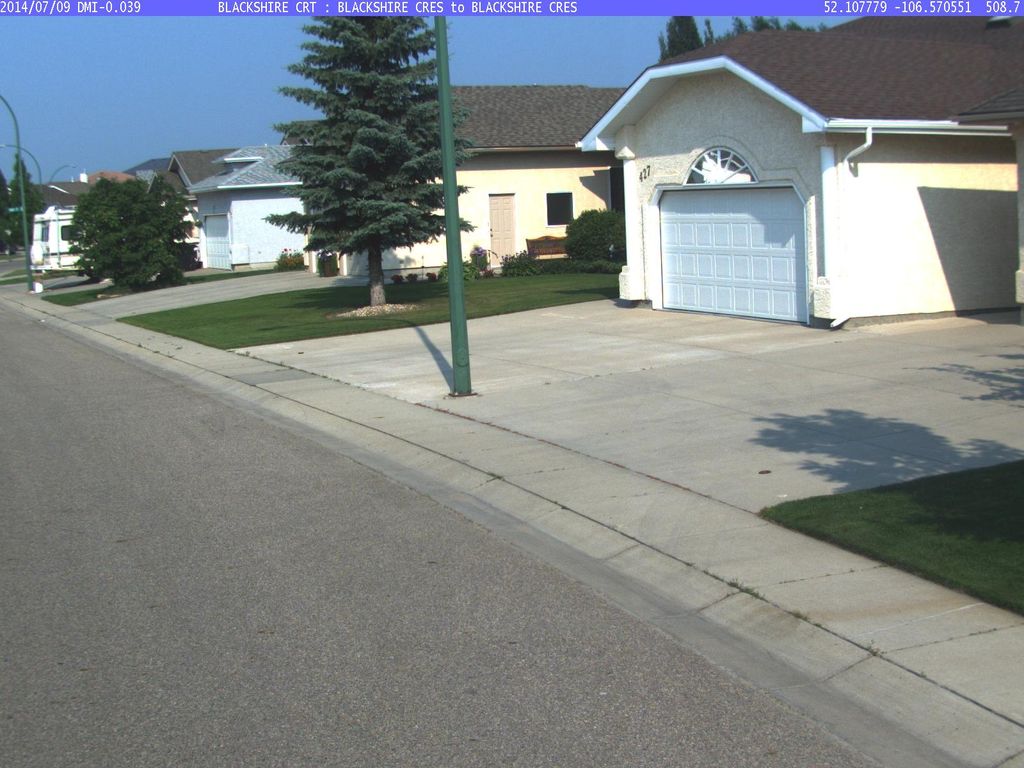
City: saskatoon